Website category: jobs
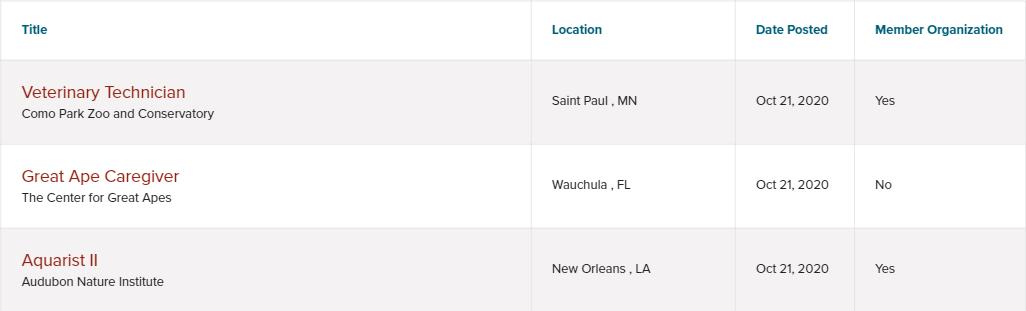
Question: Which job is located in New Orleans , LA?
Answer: Aquarist II

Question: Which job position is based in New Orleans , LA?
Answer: Aquarist II

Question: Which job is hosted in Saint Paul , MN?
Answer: Veterinary Technician

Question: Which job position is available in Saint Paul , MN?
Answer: Veterinary Technician

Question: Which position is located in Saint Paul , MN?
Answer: Veterinary Technician

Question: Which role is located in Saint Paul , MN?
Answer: Veterinary Technician

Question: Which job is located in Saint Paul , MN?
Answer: Veterinary Technician

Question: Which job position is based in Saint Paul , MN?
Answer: Veterinary Technician